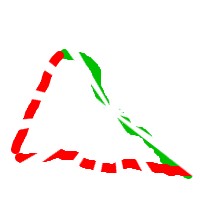
Shape: triangle